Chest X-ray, PA view. Patient: 44 years old, sex M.
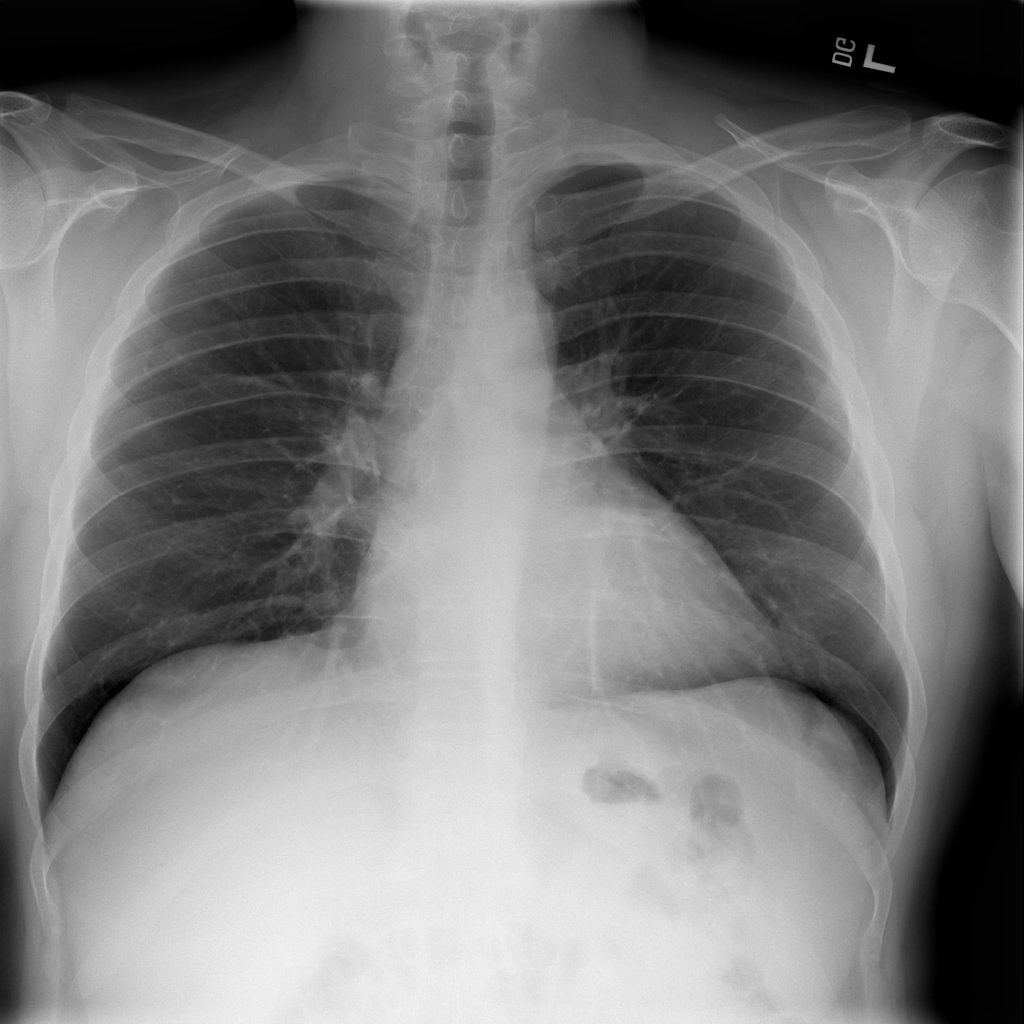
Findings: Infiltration